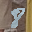
Label: 8